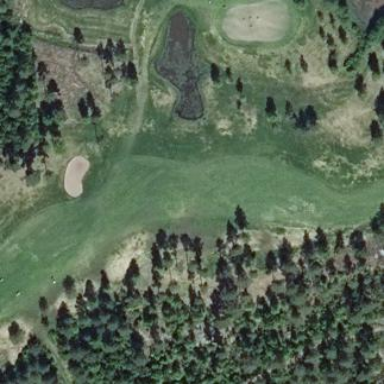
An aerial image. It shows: Grassy area designated as golf fairway.